Question: I'm reading and don't understand this:
> In addition, if it is necessary to retract the forward pointer one position
(i.e., the lexeme does not include the symbol that got us to the accepting
state), then we shall additionally place a * near that accepting state. In
our example, it is never necessary to retract forward by more than one
position, but if it were, we could attach any number of *'s to the accepting
state.

That all makes sense, but I don't understand the significance of the asterisk. The book was just using it in regular expressions (Kleene star/closure), is it being used to represent something else, or still Kleene star?
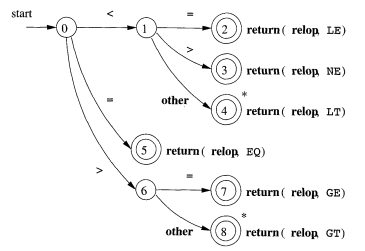
Answer: No, it's not the Kleene star, the text explains it, it says essentially to put back the last token because that character is not part of the accepted characters. If you consider for example just a '<', then you read two characters in the RE, but you don't actually want to read the 2nd one, so you put it back so that any subsequent read will find it first.
Generally in a complete FSM (finite state machine), you would not have this situation as it would deal with the complete lexical syntax, but since they are showing just a part of a syntax they need to use this device. In this example, the "other" arc would go to another states (as more arcs).